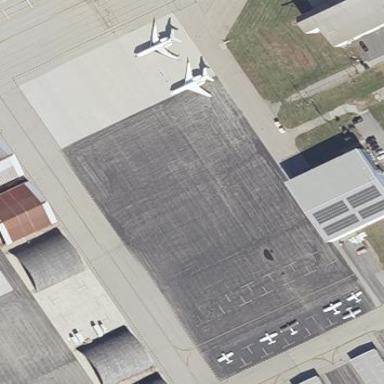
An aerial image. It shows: Apron at the airport.